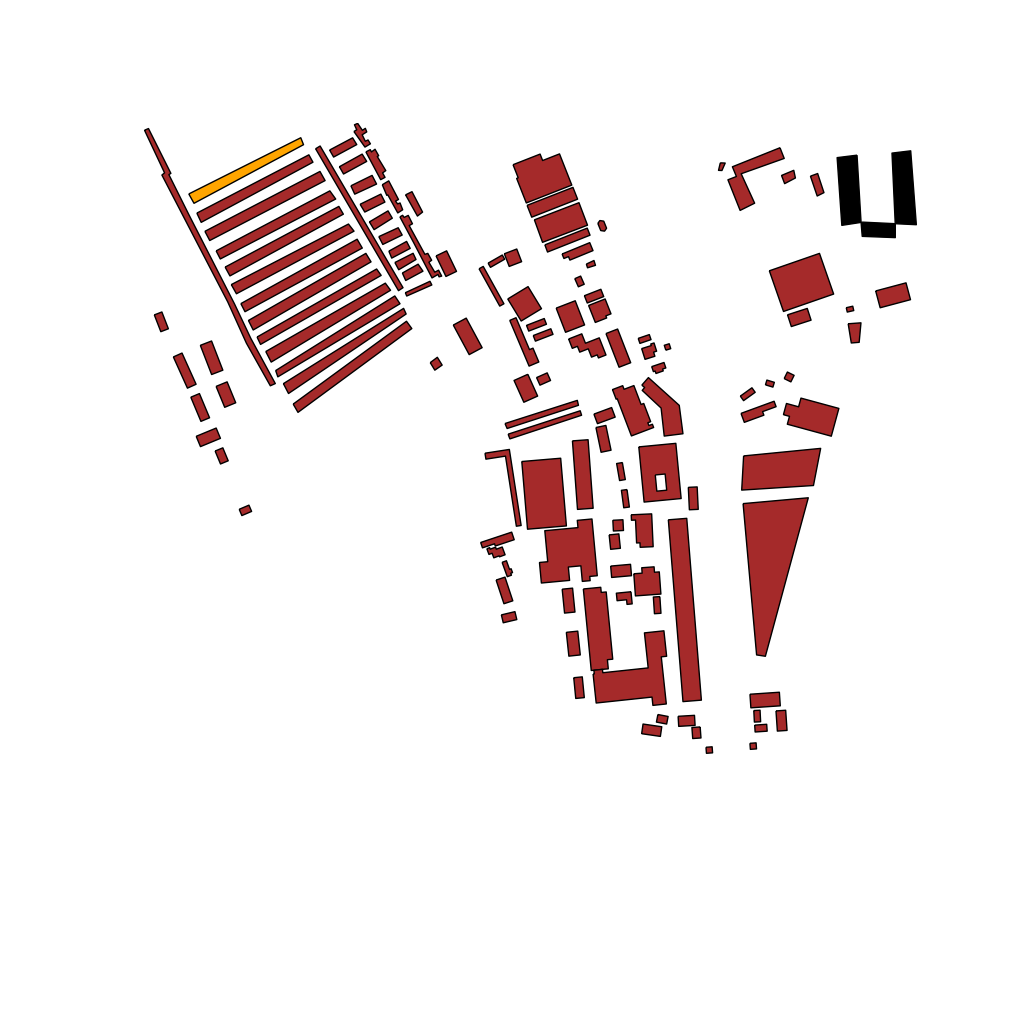
Tags: overhead vector_map, business, industrial, recreation, residential, special, modern, high_rise, individual_rise, low_rise, density_1, Building, Facility, School, 1.0 km²